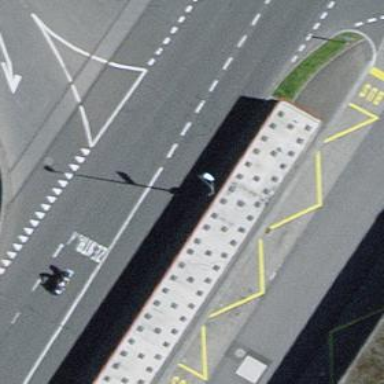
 featuring lanes for cyclists on both sides."